Question: I am doing a ruby on rails archive blog.The backend works fine but the year displays seperately as you can see in the below image

As you can see in the image above the years are coming seperately.But if I give some blog in the same month it works fine as you can see in the month of 'august 2014'(accident,Politics) but not for 2014.
This is the controller
'''
@posts_by_month = Cutting.find(:all, :order => "date DESC").group_by { |post| post.date.beginning_of_month }
'''
the view
'''
<div class="easy-tree" style="float:left;width:300px;background: #aaaaaa;">
<%# @post_months.sort.reverse.each do |month, posts| %>
<%@posts_by_month.each do |month, posts|%>
<ul>
<li><%=h month.strftime("%G")%>
<ul>
<li><%=h month.strftime("%B") %>
<!--li ><%=h month.strftime %>-->
<ul>
<% for post in posts %>
<li style="background: #aaaaaa;"class="getid" name ="<%=post.id%>"><%=h link_to post.subject%></li>
<% end %>
</ul>
<!--/li-->
</li>
</ul>
</li>
</ul>
<% end %>
</div>
'''
I am using easy-tree for getting the ui for
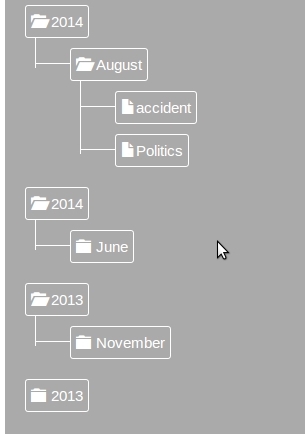
Answer: Try this
'''
@posts = Cutting.all(:select => "id, subject, date, created_at", :order => "date DESC")
@post_months = @posts.group_by { |t| t.created_at.beginning_of_year }
'''
And on your views
'''
<div class="easy-tree" style="float:left;width:300px;background: #aaaaaa;">
<% @post_months.sort.reverse.each do |year, postss| %>
<ul>
<li><%=h year.strftime("%G")%>
<% postss.group_by { |t| t.created_at.beginning_of_month }.each do |month, posts| %>
<ul>
<li><%=h month.strftime("%B") %>
<ul>
<% for post in posts %>
<li style="background: #aaaaaa;" class="getid" name ="<%=post.id%>"><%=h link_to post.subject %></li>
<% end %>
</ul>
</li>
</ul>
<% end %>
</li>
</ul>
<% end %>
</div>
'''
Output :